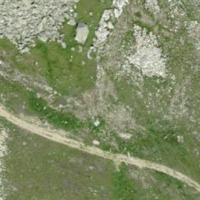
EUNIS habitat code: 31
Species observed at this site:
Marmota marmota